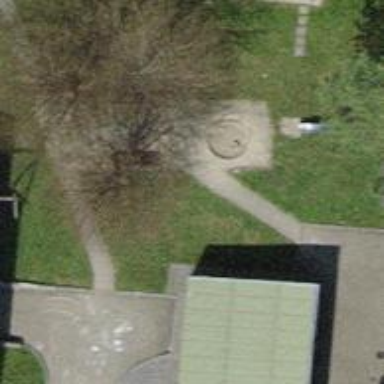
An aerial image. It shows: Playground area for leisure activities on the land.